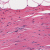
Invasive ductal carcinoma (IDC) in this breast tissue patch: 0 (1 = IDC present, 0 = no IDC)